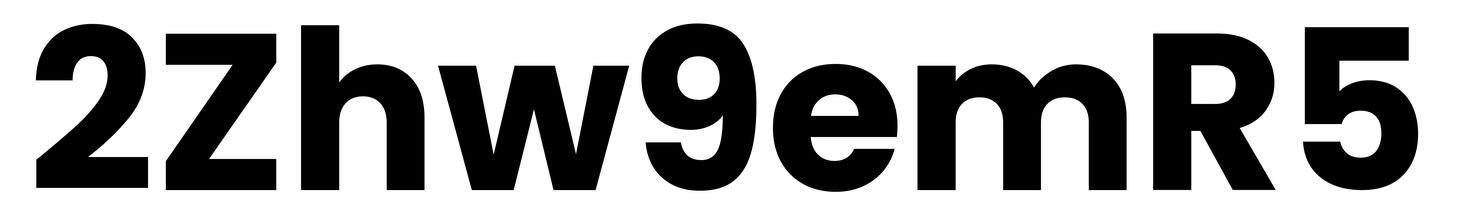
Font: Poppins-Bold